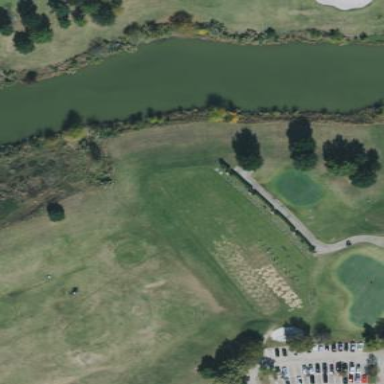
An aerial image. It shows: Grass area designated as golf tee.